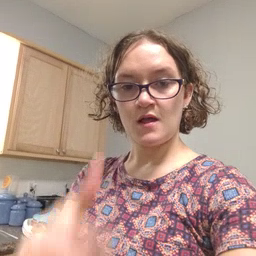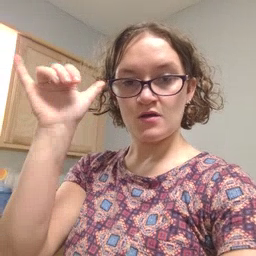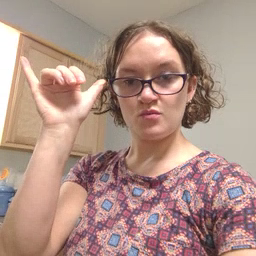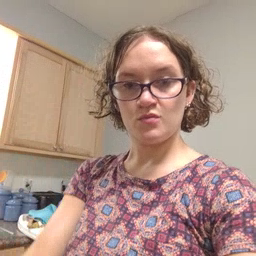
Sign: cow